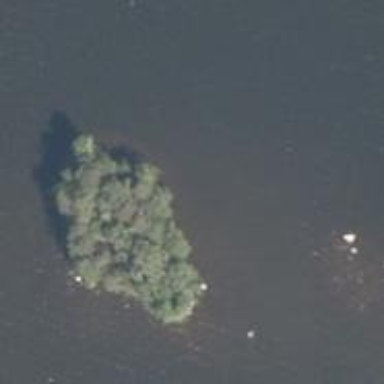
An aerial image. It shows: Island.